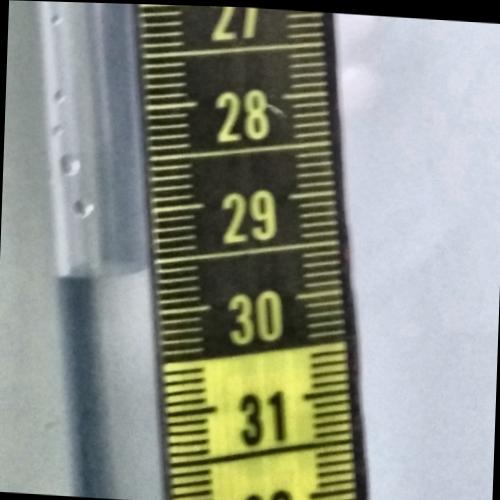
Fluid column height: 29.6 cm